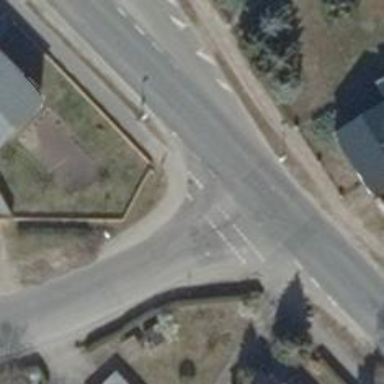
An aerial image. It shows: Road with "give way" sign.